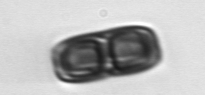
Label: Ephemera